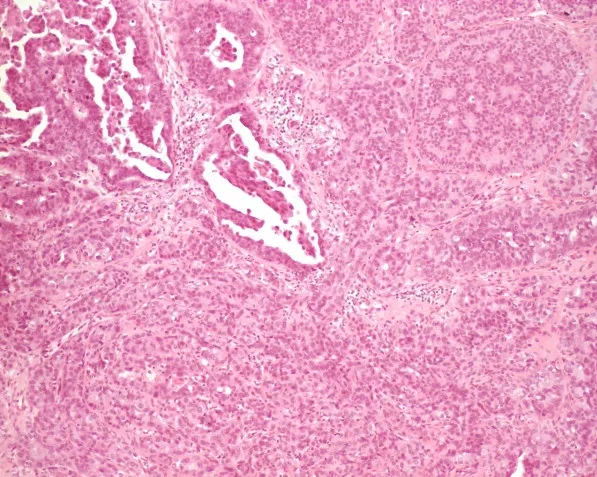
Photomicrograph of the DCIS patterns: The DCIS showed cribriform and micropapillary architecture, with necrosis (H&E, original magnification 100x).
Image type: pathology (h&e)